Field crop: maize
Growth stage: 2
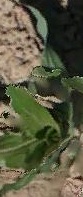
Species: maize